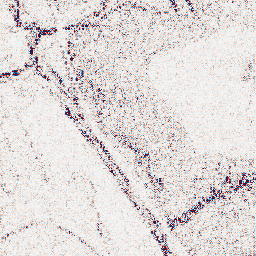
Category: wavelet
Decomposition family: wavelet_reverse_biorthogonal
Decomposition parameters: wavelet: rbio4.4
level: 1
Upsampling method: fft_zeropad
Upsampling parameters: scale: 8
Upsampling scale: 8